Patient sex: F
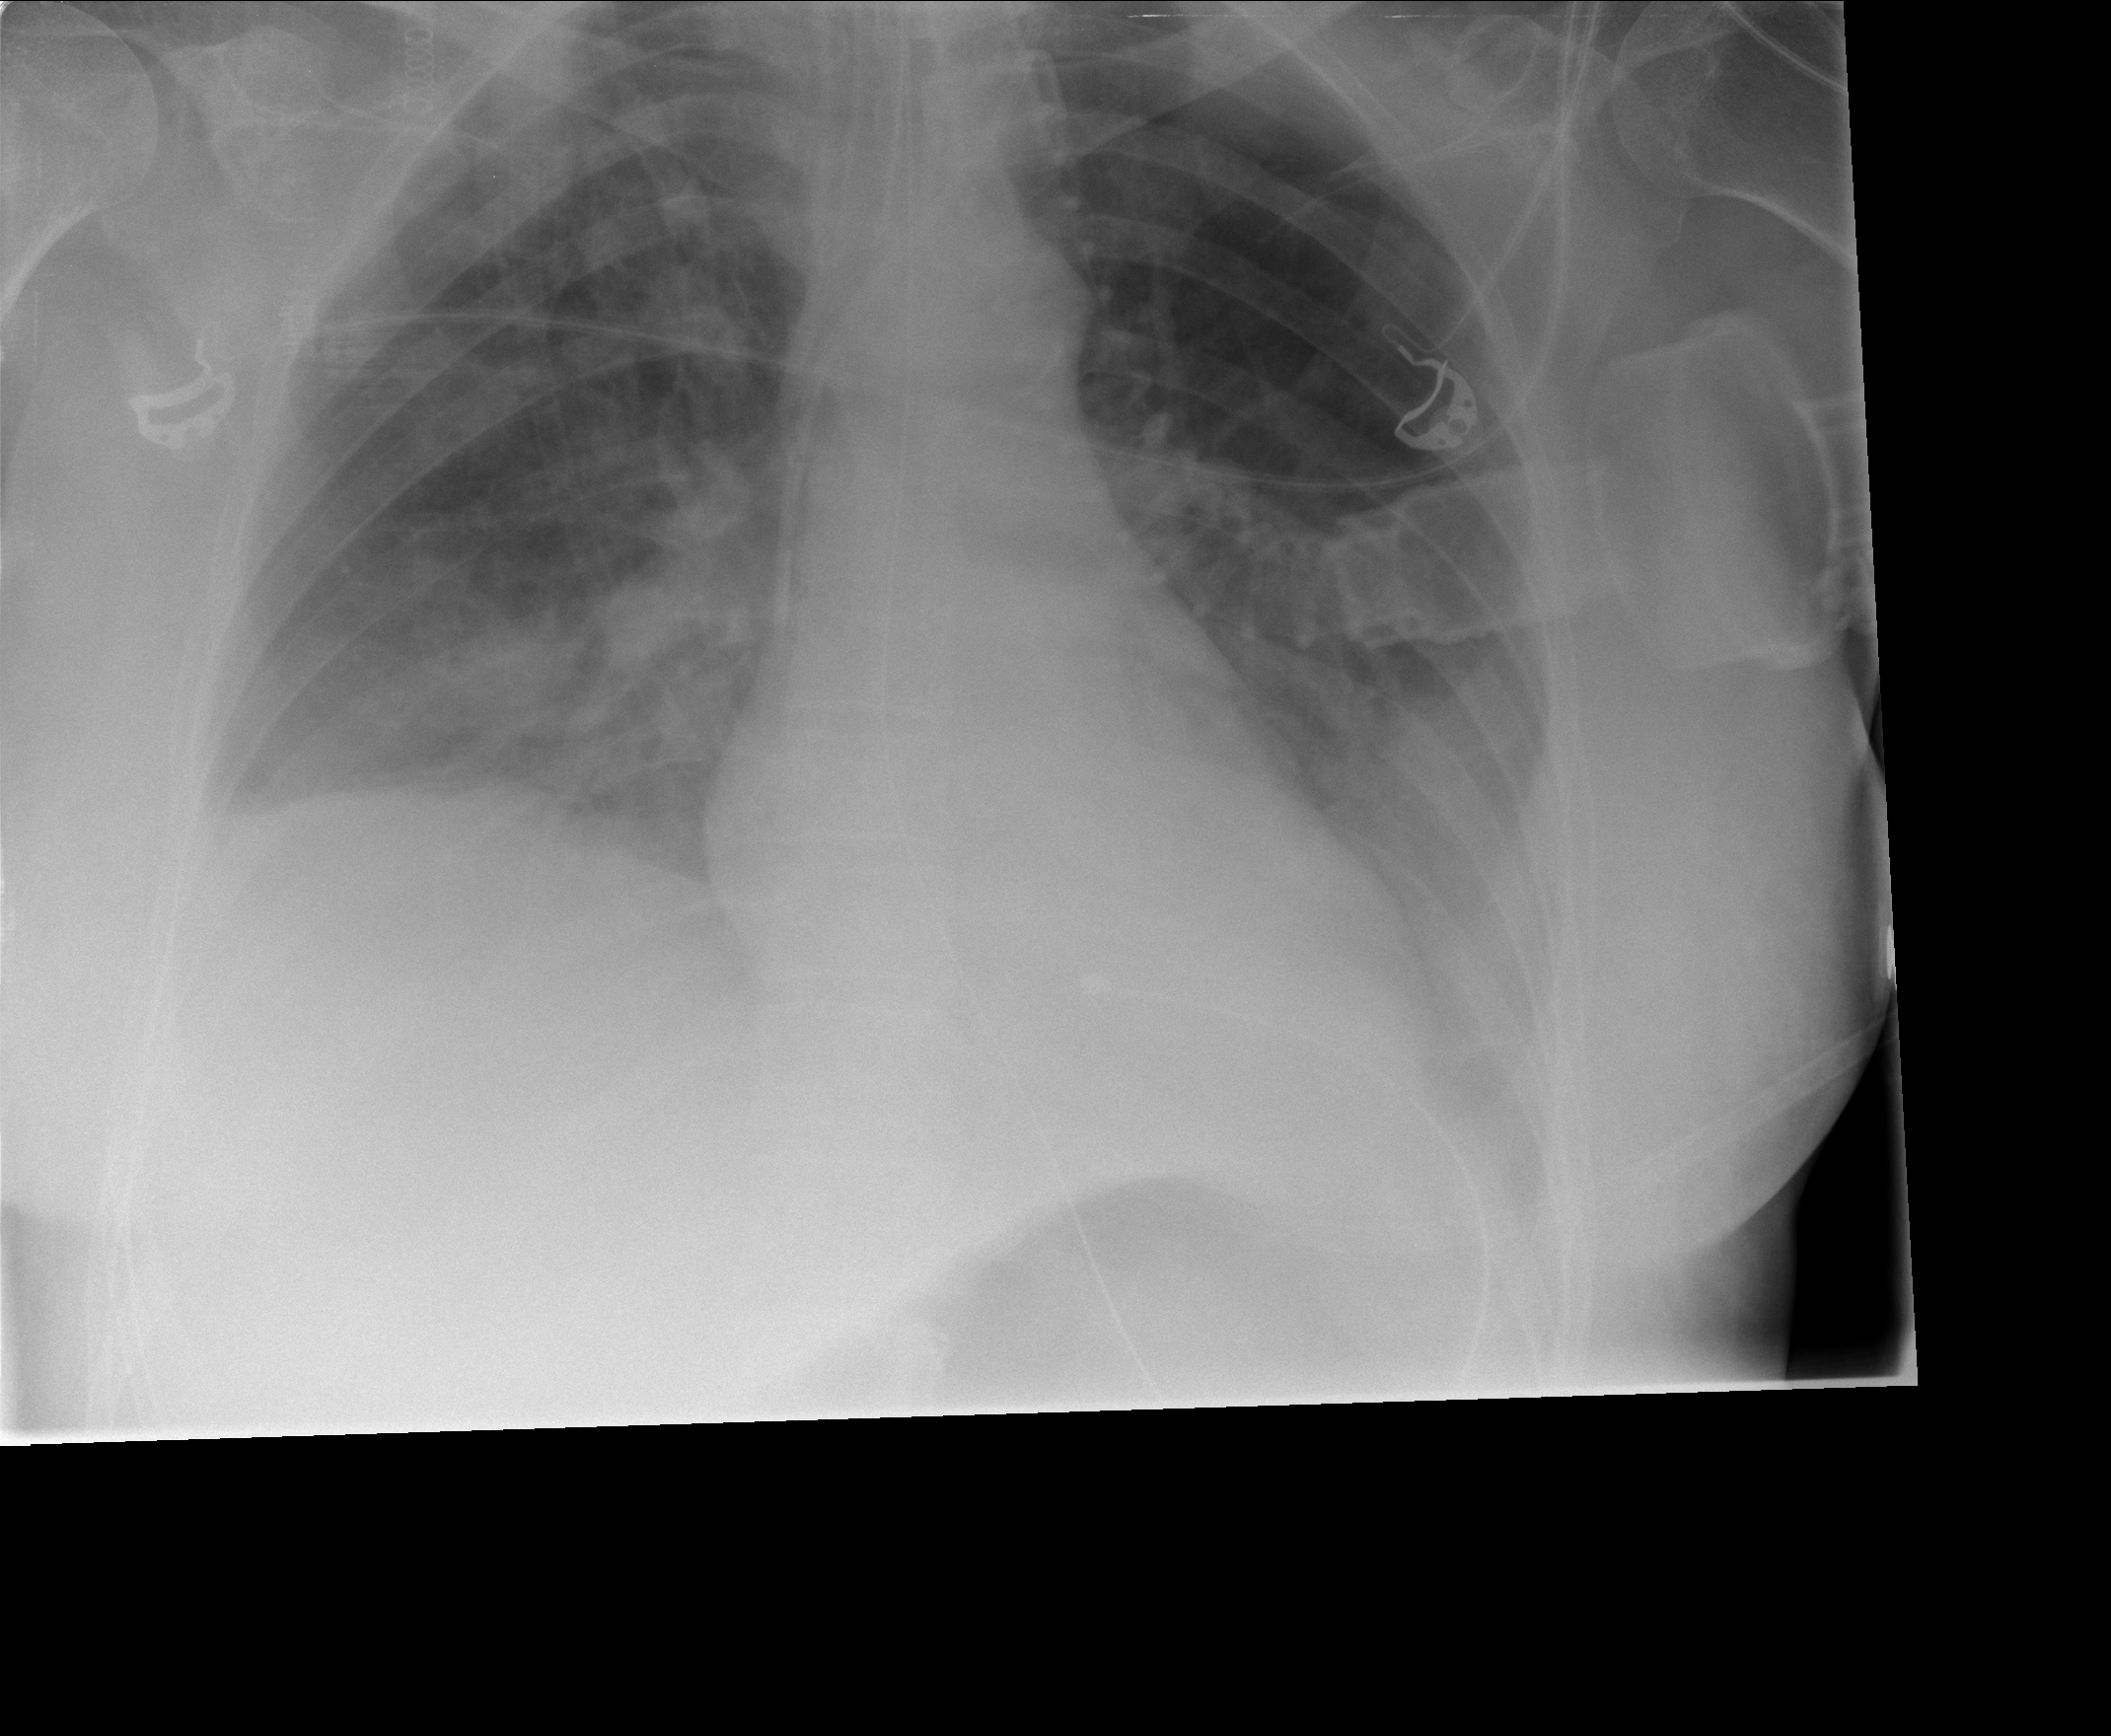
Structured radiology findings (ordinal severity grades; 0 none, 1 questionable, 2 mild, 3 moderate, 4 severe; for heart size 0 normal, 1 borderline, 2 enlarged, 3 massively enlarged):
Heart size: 0
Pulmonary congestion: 0
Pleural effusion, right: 2
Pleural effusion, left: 2
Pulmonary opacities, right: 2
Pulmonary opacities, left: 0
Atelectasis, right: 2
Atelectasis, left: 2